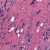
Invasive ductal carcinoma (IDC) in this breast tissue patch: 0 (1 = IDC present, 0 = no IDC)